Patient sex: F
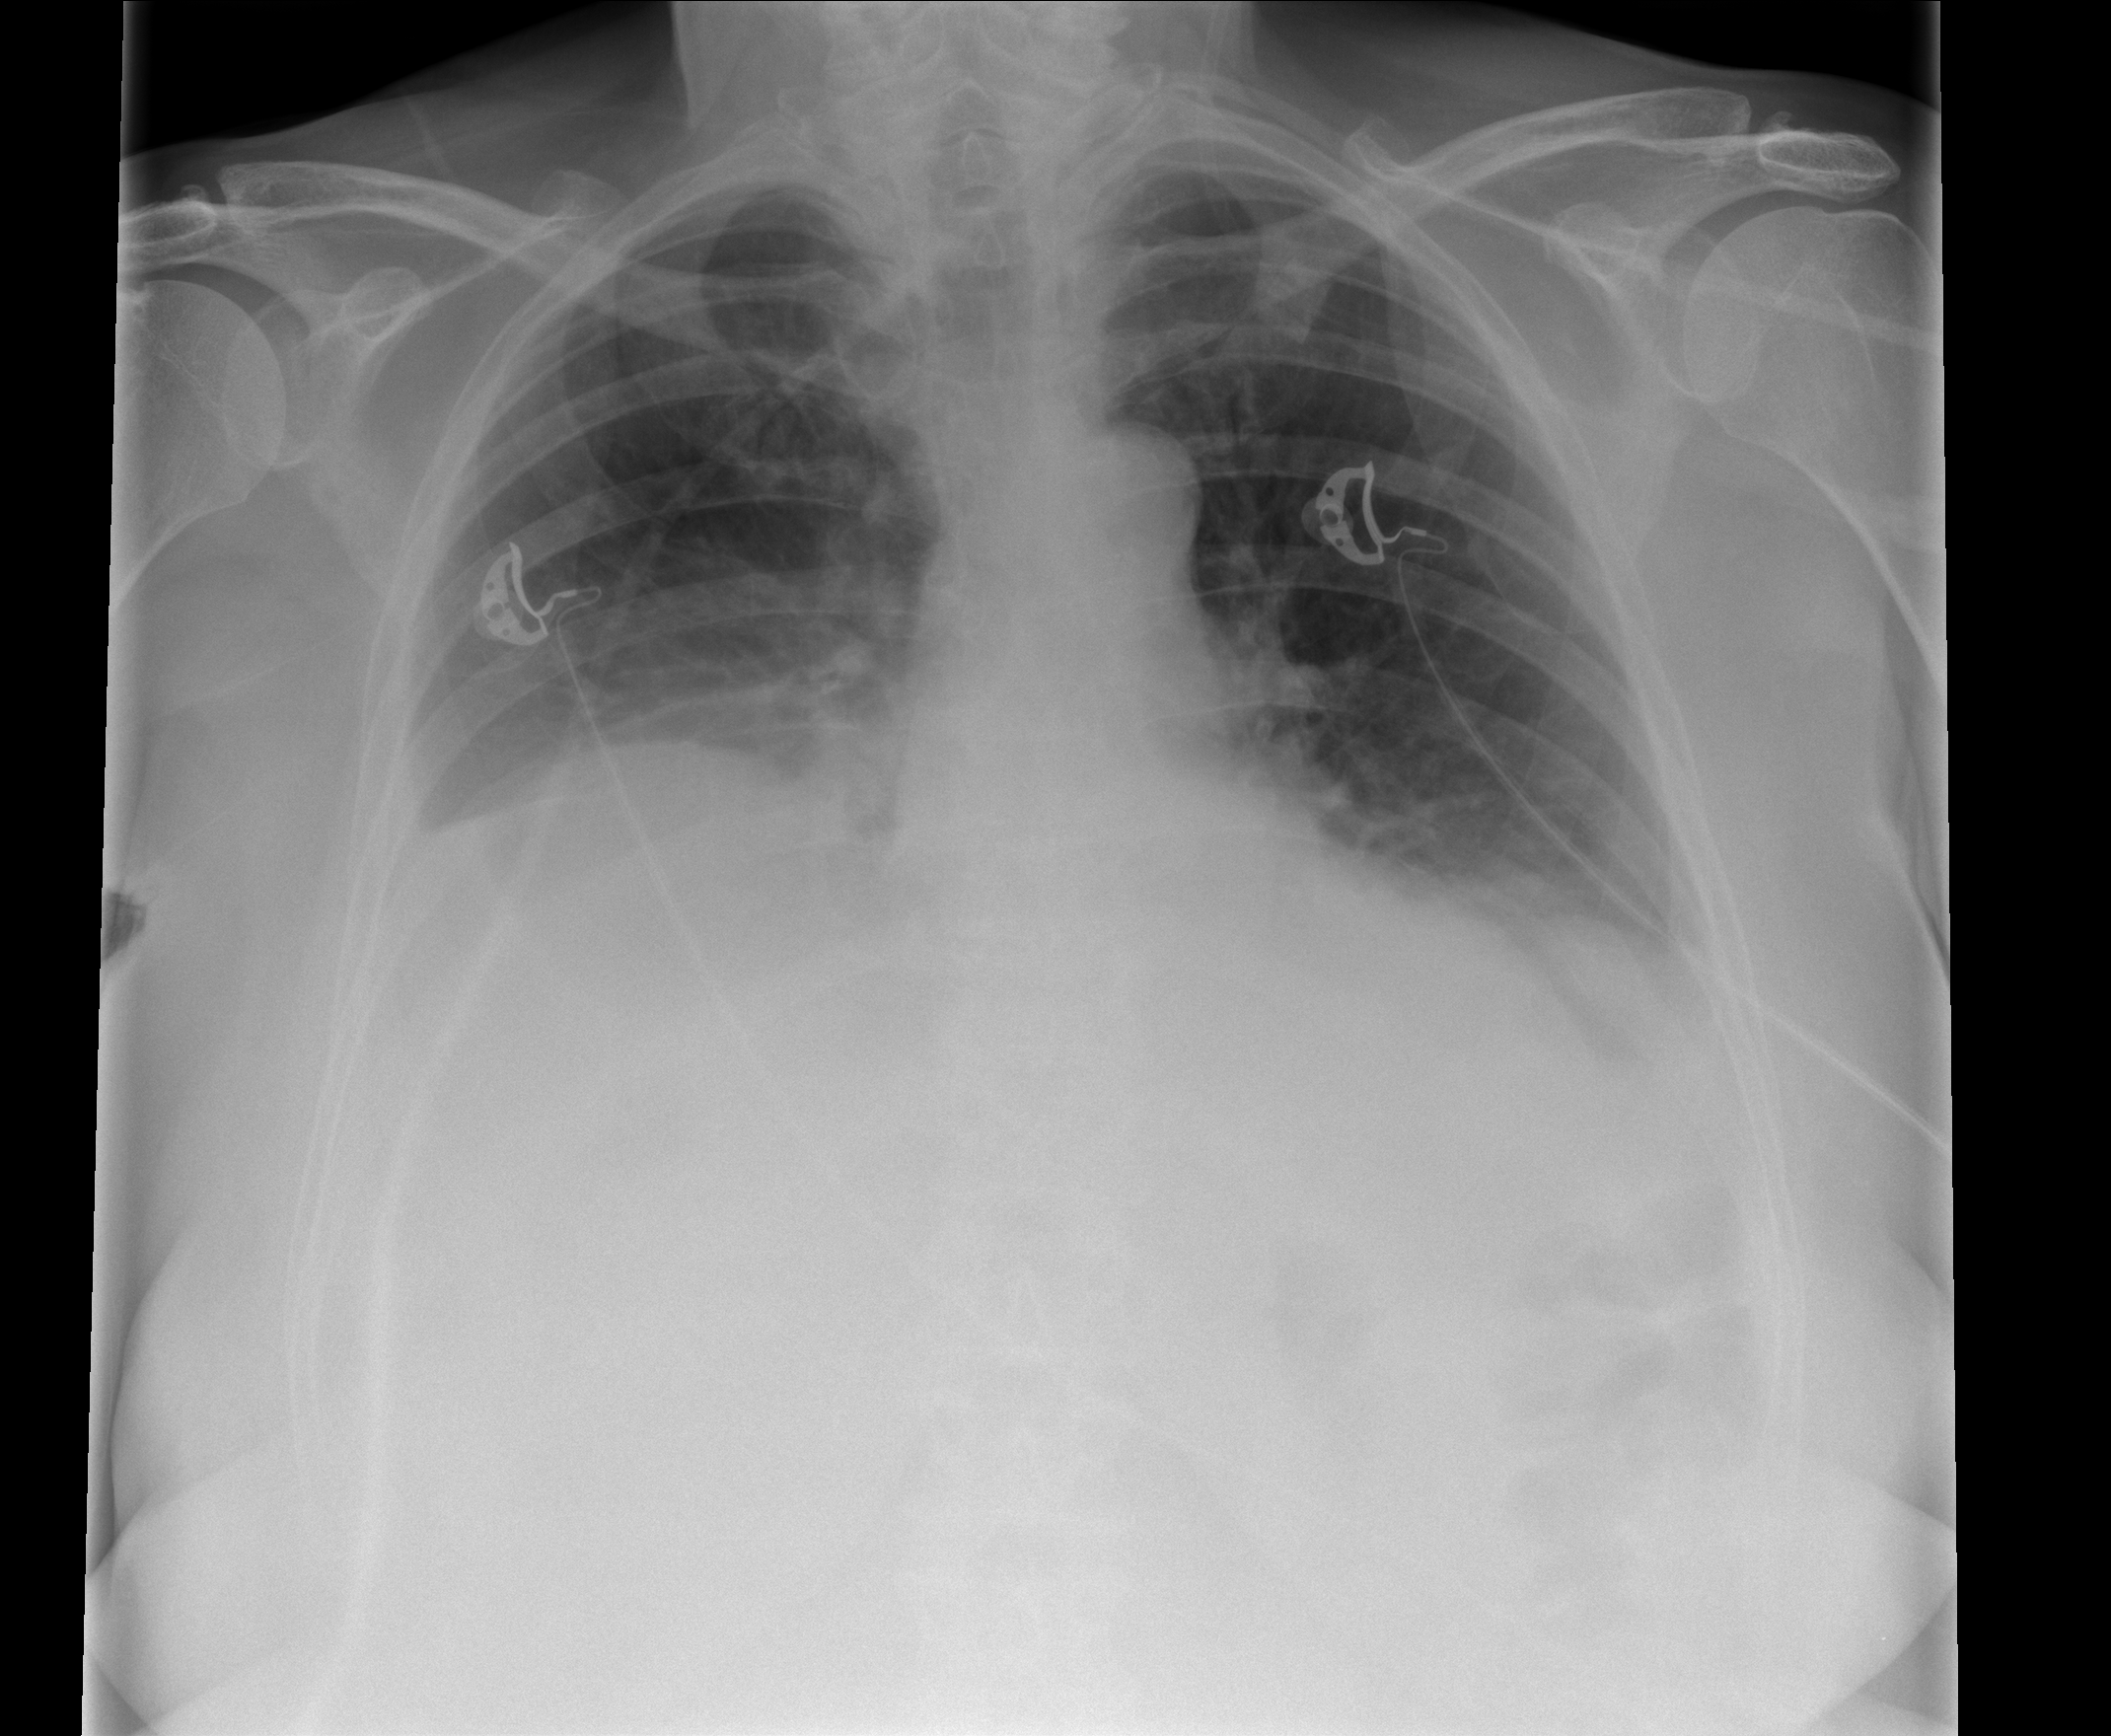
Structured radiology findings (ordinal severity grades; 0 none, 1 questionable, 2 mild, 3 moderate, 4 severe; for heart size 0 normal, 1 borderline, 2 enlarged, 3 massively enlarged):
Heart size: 1
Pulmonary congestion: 1
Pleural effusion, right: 2
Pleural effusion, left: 2
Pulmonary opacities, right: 0
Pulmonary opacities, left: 0
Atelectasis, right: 2
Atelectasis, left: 2